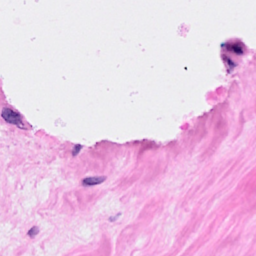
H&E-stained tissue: Breast